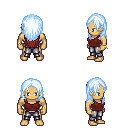
a pixel art fantasy rpg character, male body template, human, tanned skin, maroon pirate shirt, metal pants, white cyan long hairstyle, bracelets, four views (front, back, left, right), 2x2 character sprite sheet, small pixel art, hard edges, no anti-aliasing